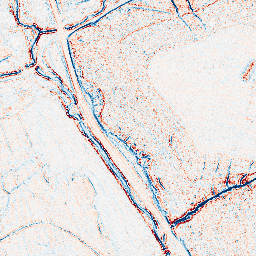
Category: edge_preserving
Decomposition family: bilateral
Decomposition parameters: d: 5
sigma_color: 25
sigma_space: 50
Upsampling method: sinc_hamming
Upsampling parameters: scale: 4
kernel_size: 16
Upsampling scale: 4